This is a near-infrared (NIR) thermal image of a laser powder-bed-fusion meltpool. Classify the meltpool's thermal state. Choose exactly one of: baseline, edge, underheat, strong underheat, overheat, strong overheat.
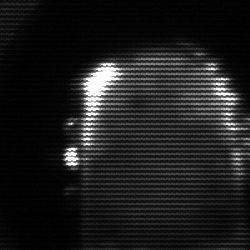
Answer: baseline